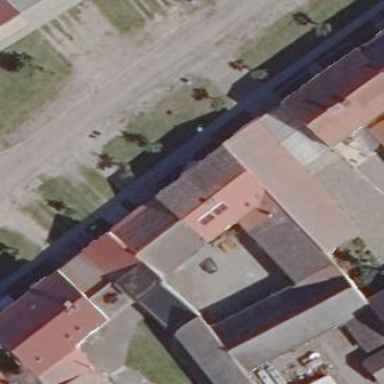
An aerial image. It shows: Gabled house with the roof oriented along the building.